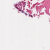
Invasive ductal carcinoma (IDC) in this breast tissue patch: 0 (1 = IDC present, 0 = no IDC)